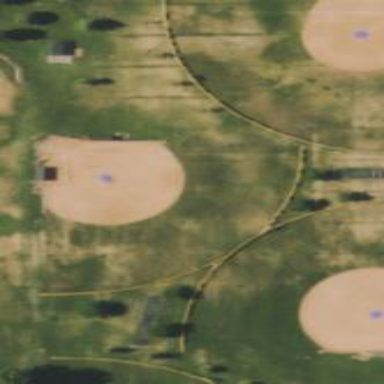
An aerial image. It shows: Baseball pitch for leisure land.